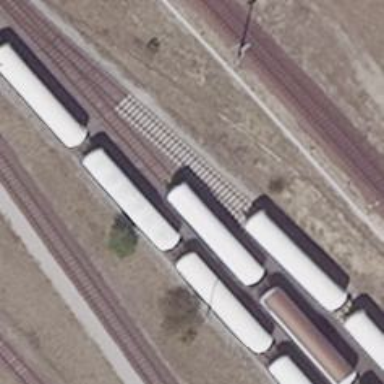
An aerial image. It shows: Railway yard.